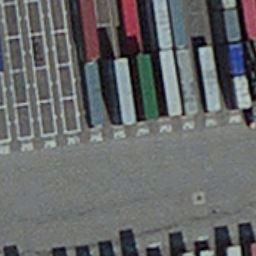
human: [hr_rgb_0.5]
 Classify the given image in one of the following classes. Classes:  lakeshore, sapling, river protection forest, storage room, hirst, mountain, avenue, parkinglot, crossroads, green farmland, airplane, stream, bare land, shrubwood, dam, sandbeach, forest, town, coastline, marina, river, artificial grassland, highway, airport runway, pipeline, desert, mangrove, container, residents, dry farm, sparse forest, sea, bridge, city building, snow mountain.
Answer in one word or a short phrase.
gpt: container